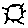
Label: sun